Question: I have the following list:

Is a many-to-many recursive association where a category (Computers, Mac, PCs etc.) can have many other categories. Also a category (like optical drives) can belong to PCs and Mac. But the "optical drives" shouldn't allow to have a category as the "PCs" category because it will have an endless loop.
I am wondering how can I create the above validation in Rails and be optimized? Should I check all the parent categories? But this would result in many sql queries if there are many nested categories (for example 200 depth of children categories).
Another thought was to create a depth column in database and make a validation where a parent category shouldn't allow to have as a child, a category with a depth smaller than it's own depth. But that wouldn't allow the scenario of having a category with no common parents, into another depth. For example in the above list-example, optical drives could have as a category the Mac even if it is in an above depth-level. But it couldn't have the PCs because of the endless loop.
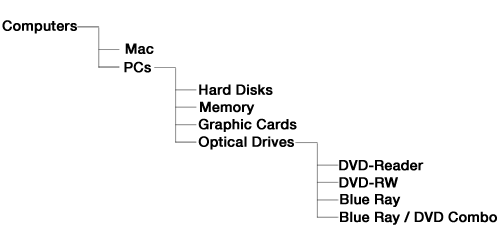
Answer: Since a node can have more than one parent, this is a graph, not a tree. While there are <URL> to handle graphs in relational databases, I've found them cumbersome. This is where graph databases shine.
For sake of illustration, I'll show you a potential solution to your problem in Gremlin, a graph traversal language that runs in Neo4j through a plugin and is available through the <URL>.
The latest version of Gremlin included in Neo4j is Gremlin 1.5. You can download this version from <URL> to try out this code:
'''
g = new Neo4jGraph('/tmp/so')
// add all vertices
categories = ['Computers', 'Mac', 'PCs', 'Hard Disks', 'Memory', 'Graphic Cards',
'Optical Drives', 'DVD-Reader', 'DVD-RW', 'Blue Ray', 'Blue Ray / DVD Combo']
categories.each { x -> g.addVertex(['name':x]) }
// show all of the vertices we just created with their properties
g.V.map
==>{name=Computers}
==>{name=Mac}
==>{name=PCs}
==>{name=Hard Disks}
==>{name=Memory}
==>{name=Graphic Cards}
==>{name=Optical Drives}
==>{name=DVD-Reader}
==>{name=DVD-RW}
==>{name=Blue Ray}
==>{name=Blue Ray / DVD Combo}
// for ease of this example, create a lookup table of these vertices
// in a production system, you would look up vertices in a Lucene index
i = [:]
g.V.transform {i[it.name] = it}
// create edges representing one category 'in' another
g.addEdge(i['Mac'], i['Computers'], 'in')
g.addEdge(i['PCs'], i['Computers'], 'in')
// PCs subgraph
g.addEdge(i['Hard Disks'], i['PCs'], 'in')
g.addEdge(i['Memory'], i['PCs'], 'in')
g.addEdge(i['Graphic Cards'], i['PCs'], 'in')
// optical drives subgraph
g.addEdge(i['Optical Drives'], i['PCs'], 'in')
g.addEdge(i['DVD-Reader'], i['Optical Drives'], 'in')
g.addEdge(i['DVD-RW'], i['Optical Drives'], 'in')
g.addEdge(i['Blue Ray'], i['Optical Drives'], 'in')
g.addEdge(i['Blue Ray / DVD Combo'], i['Optical Drives'], 'in')
// adding the optical drive subgraph to Mac is a one-liner
g.addEdge(i['Optical Drives'], i['Mac'], 'in')
// show the names of all vertices in the paths from Computers to child nodes three-levels down
i['Computers'].in.in.in.paths {it.name}
==>[Computers, PCs, Optical Drives, Blue Ray / DVD Combo]
==>[Computers, PCs, Optical Drives, Blue Ray]
==>[Computers, PCs, Optical Drives, DVD-RW]
==>[Computers, PCs, Optical Drives, DVD-Reader]
==>[Computers, Mac, Optical Drives, Blue Ray / DVD Combo]
==>[Computers, Mac, Optical Drives, Blue Ray]
==>[Computers, Mac, Optical Drives, DVD-RW]
==>[Computers, Mac, Optical Drives, DVD-Reader]
g.shutdown()
'''
Gremlin can take some time to get used to, as it's a functional programming approach, but it's very powerful once you get the hang of it.
> > But the 'optical drives' shouldn't allow to have a category as the 'PCs' category because it will have an endless loop.
This sort of validation can be handled by pathfinding. If there exists a path from the current vertex to the child vertex, then don't allow the edge to be created. Neo4j includes a <URL> to facilitate these sorts of searches.
Since you're in Rails, you might find Neo4j paired up with a RESTful wrapper like <URL> if you want to create custom RESTful endpoints.